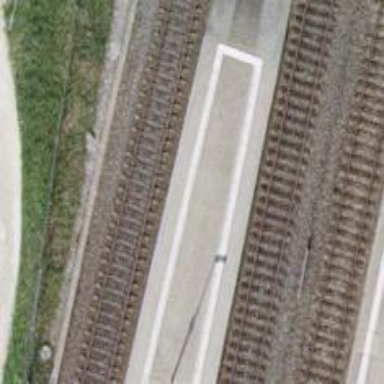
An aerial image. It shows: Railway bridge with electrified tracks and single contact line.